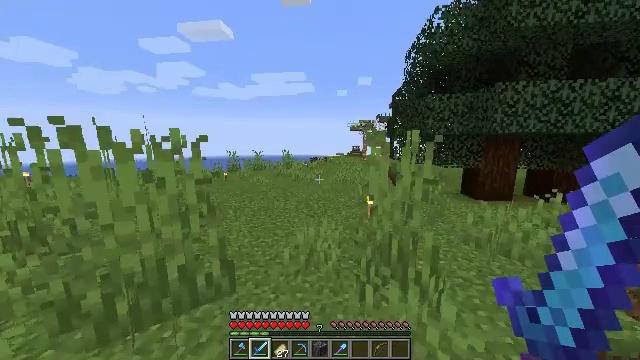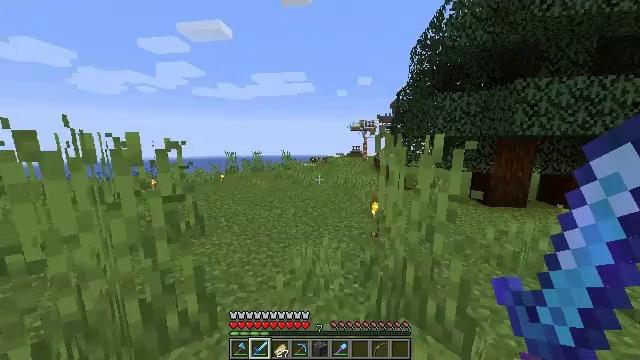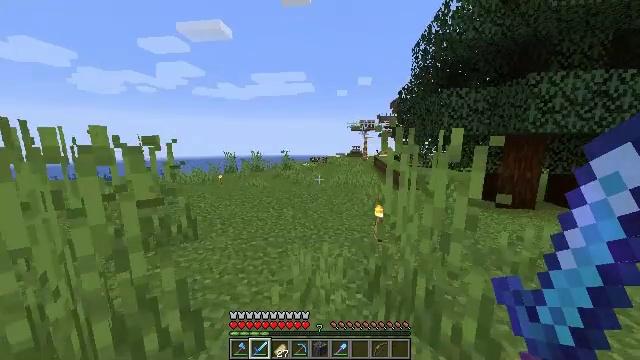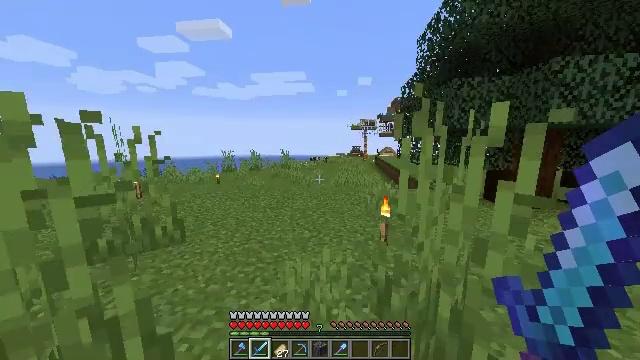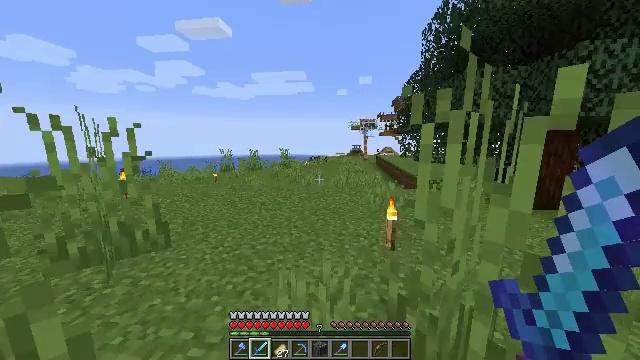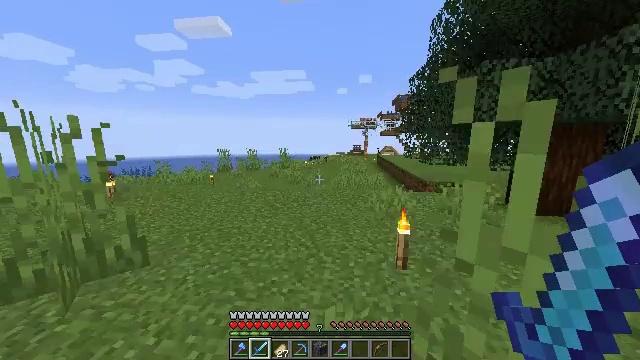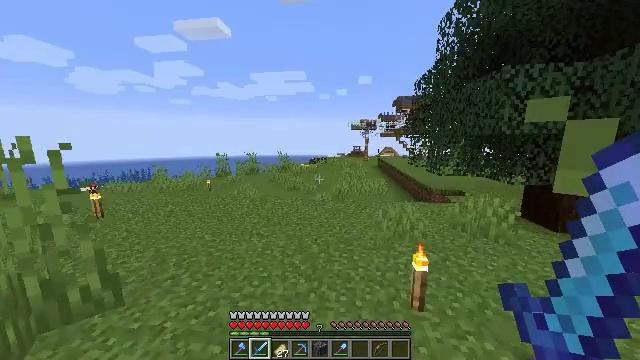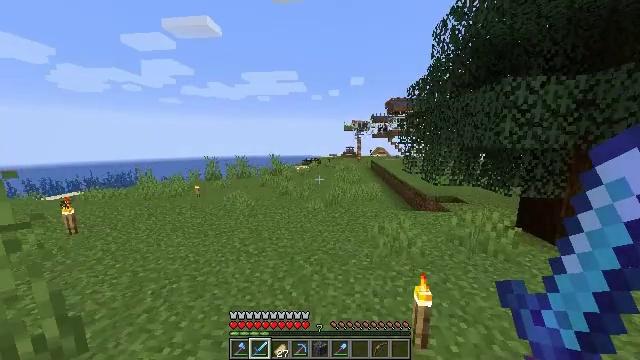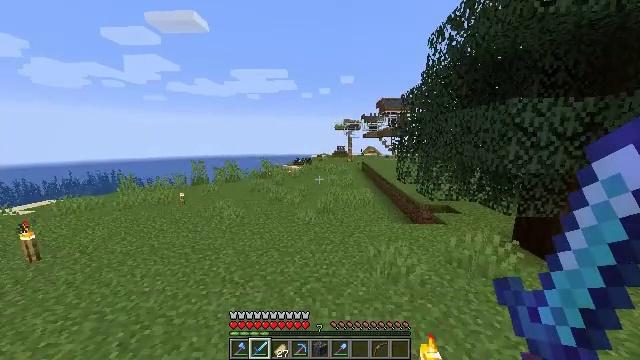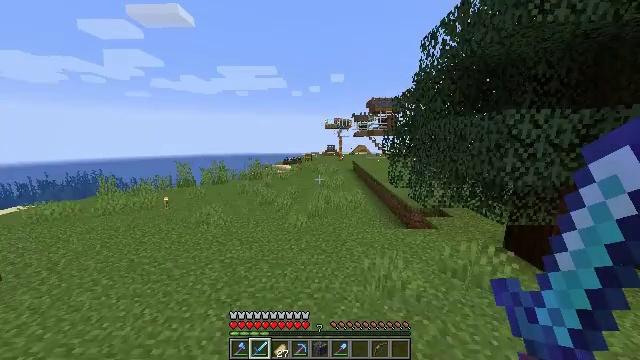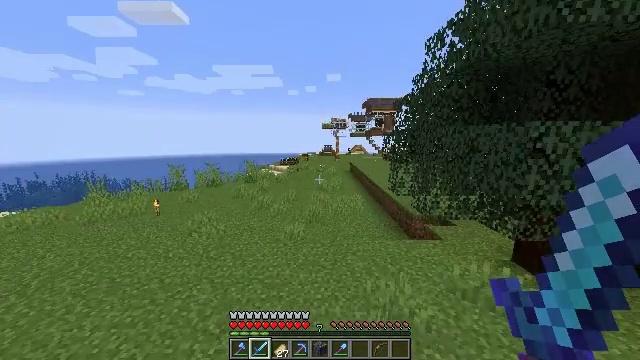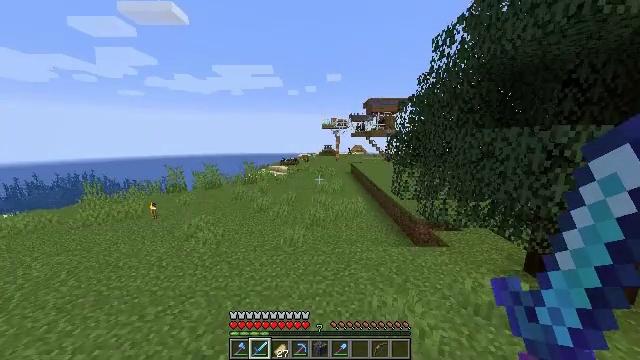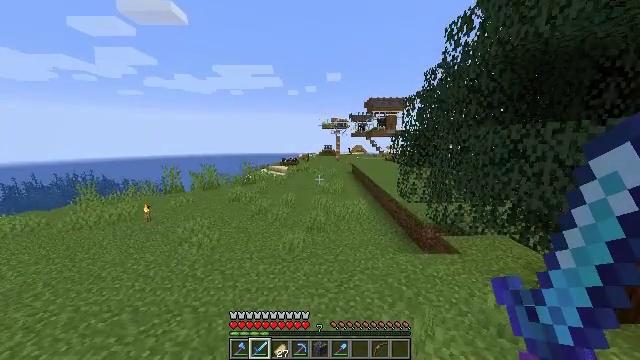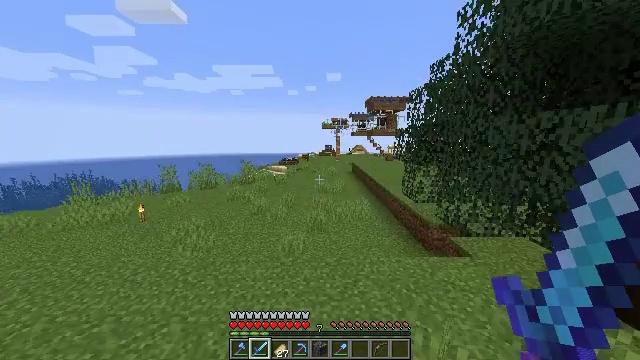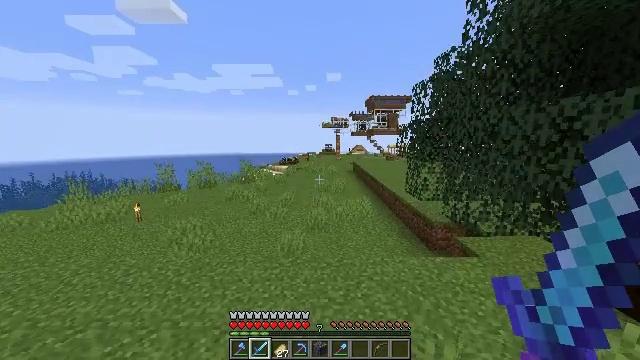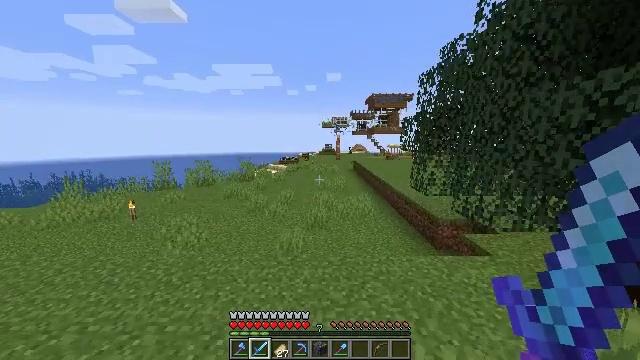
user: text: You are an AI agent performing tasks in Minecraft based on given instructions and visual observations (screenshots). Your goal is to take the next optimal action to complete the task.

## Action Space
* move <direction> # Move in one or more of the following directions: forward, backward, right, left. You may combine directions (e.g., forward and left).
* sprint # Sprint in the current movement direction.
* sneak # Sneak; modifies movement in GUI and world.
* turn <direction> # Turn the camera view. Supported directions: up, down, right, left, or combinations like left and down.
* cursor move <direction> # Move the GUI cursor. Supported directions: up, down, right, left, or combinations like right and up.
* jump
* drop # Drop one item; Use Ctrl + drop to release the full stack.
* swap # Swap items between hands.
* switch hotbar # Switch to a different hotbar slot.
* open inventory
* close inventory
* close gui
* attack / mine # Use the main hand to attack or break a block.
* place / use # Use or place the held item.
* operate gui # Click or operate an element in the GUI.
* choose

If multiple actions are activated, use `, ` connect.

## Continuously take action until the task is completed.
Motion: motion action
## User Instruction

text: Craft an iron trapdoor in the crafting grid.
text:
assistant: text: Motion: move forward, sprint, jump
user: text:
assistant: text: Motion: move forward, jump
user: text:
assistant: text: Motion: move forward, jump
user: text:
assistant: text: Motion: move forward, jump
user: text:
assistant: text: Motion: move forward, sprint, jump
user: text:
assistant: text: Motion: move forward, sprint, jump
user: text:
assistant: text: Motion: move forward, sprint, turn right, jump
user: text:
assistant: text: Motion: move forward, sprint, turn right, jump
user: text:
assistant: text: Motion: move forward, turn right, jump
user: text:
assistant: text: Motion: move forward, jump
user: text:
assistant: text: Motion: move forward, jump
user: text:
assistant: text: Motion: move forward, jump
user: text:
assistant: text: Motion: move forward, jump
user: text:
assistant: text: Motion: move forward, jump
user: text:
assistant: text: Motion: move forward, jump
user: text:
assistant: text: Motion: move forward, sprint, jump
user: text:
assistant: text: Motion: move forward, sprint, jump
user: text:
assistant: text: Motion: move forward, sprint, jump
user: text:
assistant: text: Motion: move forward, sprint, turn right, jump
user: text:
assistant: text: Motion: move forward, jump
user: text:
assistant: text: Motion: move forward, jump
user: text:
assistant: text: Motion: move forward, jump
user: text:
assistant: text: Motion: move forward, jump
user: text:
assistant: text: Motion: move forward, jump
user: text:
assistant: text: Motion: move forward, jump
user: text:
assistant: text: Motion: move forward, jump
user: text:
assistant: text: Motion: move forward, jump
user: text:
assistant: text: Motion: move forward, sprint, jump
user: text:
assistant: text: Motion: move forward, sprint, jump
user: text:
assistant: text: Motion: move forward, sprint, jump